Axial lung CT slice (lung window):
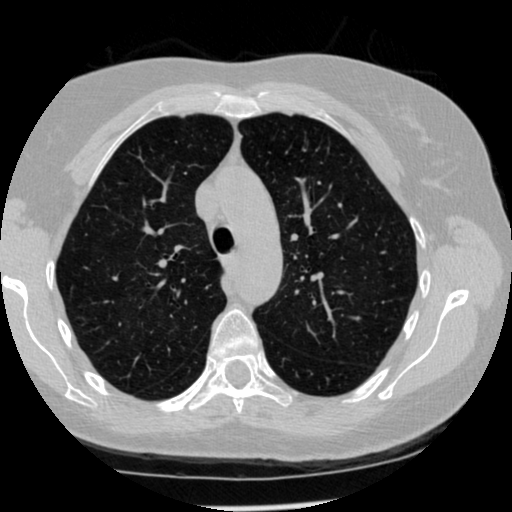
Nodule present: no